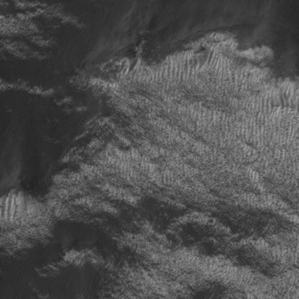
Label: frost